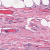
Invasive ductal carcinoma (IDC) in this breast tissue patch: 0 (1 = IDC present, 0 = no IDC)